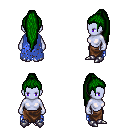
a pixel art fantasy rpg character, female body template, dark elf, purple skin, blue tattered cape, robe skirt, green extra-long topknot hairstyle, metal boots, four views (front, back, left, right), 2x2 character sprite sheet, small pixel art, hard edges, no anti-aliasing